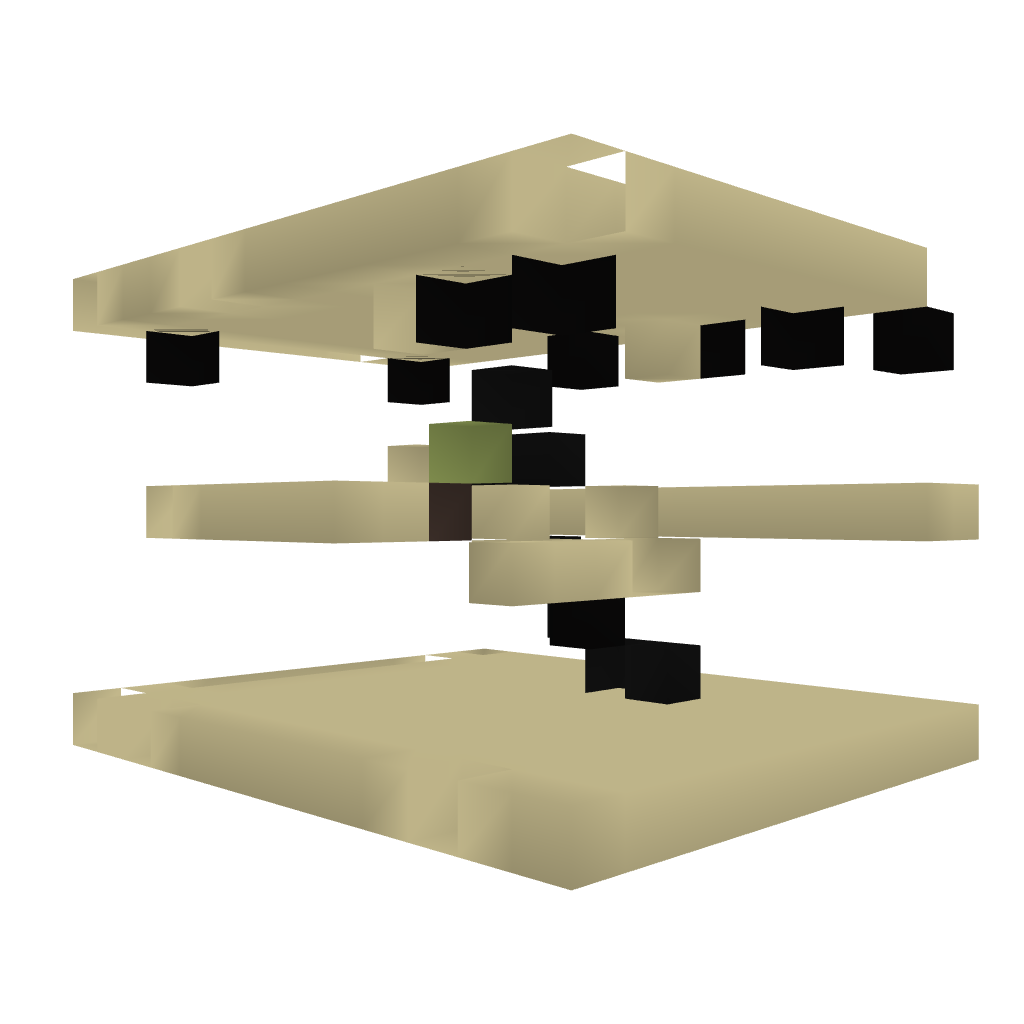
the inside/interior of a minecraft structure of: Small Redstone House